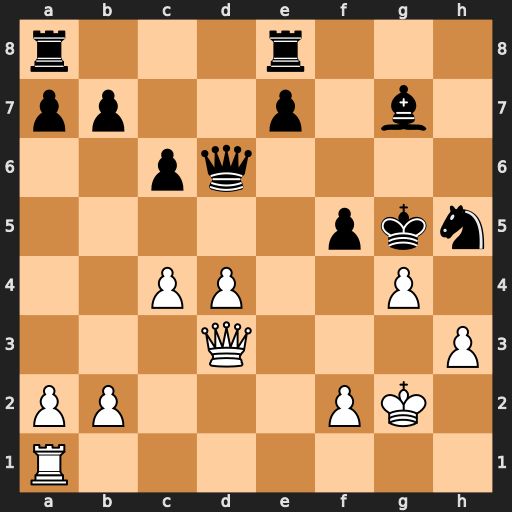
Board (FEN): r3r3/pp2p1b1/2pq4/5pkn/2PP2P1/3Q3P/PP3PK1/R7
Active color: w
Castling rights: -
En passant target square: -
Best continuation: Qxf5+ Kh6 Qxh5#